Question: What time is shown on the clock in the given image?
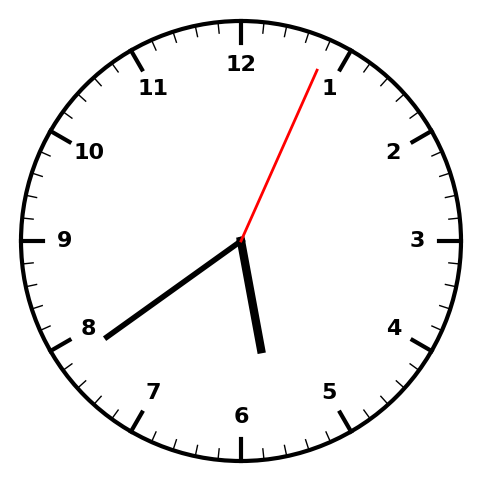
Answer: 05:39:04